Question: When growl is displayed (in the example below, showing the message 'Chart updated') the icon does not appear. There are no error messages in the console. This happens in a single page, the rest of the application works fine. What could be wrong?

UPDATE: the page is loaded as an iframe
This is how the growl is declared:
'''
<p:growl life="2000" id="messages" for="msg1" showDetail="true"/>
'''
and the java:
'''
FacesContext context = FacesContext.getCurrentInstance();
FacesMessage fm = new FacesMessage("Chart updated", "");
context.addMessage("msg1", fm);
'''
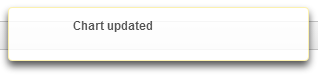
Answer: You need to add the 'Severity' of your 'FacesMessage'. You can use the following constructor:
'''
FacesMessage fm = new FacesMessage(FacesMessage.SEVERITY_INFO,
"Message header", "Message detail")
'''
Cheers.